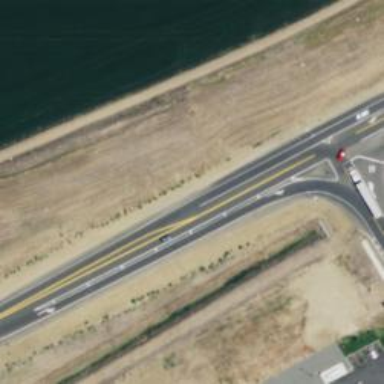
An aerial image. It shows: Asphalt trunk highway.